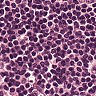
Metastatic tissue present: no